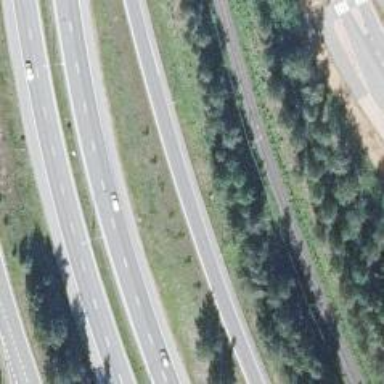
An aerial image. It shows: Tertiary motorway link.